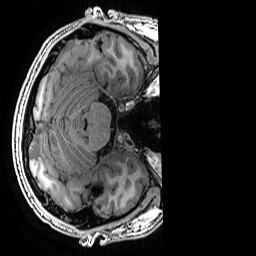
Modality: T1w
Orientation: axial
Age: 19
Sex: male
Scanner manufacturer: ge
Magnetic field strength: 3 T
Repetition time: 0.007 s
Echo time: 0.00342 s